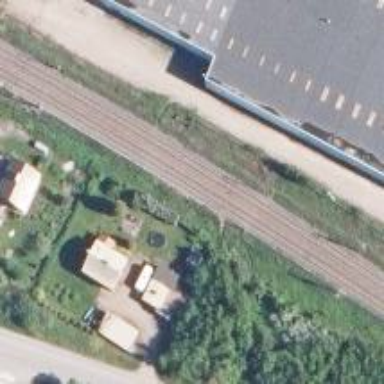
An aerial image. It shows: Railway with continuous electrified contact line.